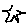
Label: star